九年级 · 度量几何学
如图, $O$ 为正方形 $A B C D$ 对角线 $A C$ 上一点, 以 $O$ 为圆心, $O A$ 长为半径的 $\odot O$ 与 $B C$ 相切于点 $M$.

(1) 求证: $C D$ 与 $\odot O$ 相切;

(2) 若 $\odot O$ 的半径为 1 , 求正方形 $A B C D$ 的边长.

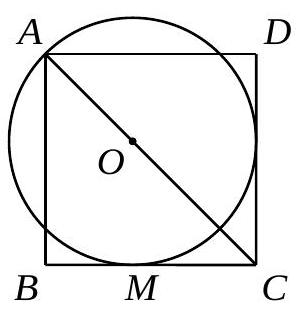
答案: (1) 证明：连接 $O M$, 过点 0 作 $O N \perp C D$, 垂足为 $N$,

$\because \odot 0$ 与 $\mathrm{BC}$ 相切于 $\mathrm{M}$,

$\therefore \mathrm{OM} \perp \mathrm{BC}$

$\because$ 正方形 $\mathrm{ABCD}$ 中, $\mathrm{AC}$ 平分 $\angle \mathrm{BCD}$,

又 $\because 0 \mathrm{~N} \perp \mathrm{CD}, 0 \mathrm{M} \perp \mathrm{BC}$

$\therefore 0 \mathrm{M}=0 \mathrm{~N}$

$\therefore \mathrm{CD}$ 与 $\odot 0$ 相切

（2）由（1）易知 $\triangle M O C^{\prime}$ 为等腰直角三角形, $0 \mathrm{M}$ 为半径,

$\therefore 0 \mathrm{M}=\mathrm{MC}=1$.

$\therefore \quad O C^{2}=O M^{2}+K^{2}=1+1=2$,

$\therefore \quad O C=\sqrt{2}$

$\therefore \quad A C=A O+O C=1+\sqrt{2}$

在 $凡 \mathrm{t} \triangle A B C$ 中, $\mathrm{AB}=\mathrm{BC}$,

有

$$
A C^{2}=A B^{2}+B C^{2}
$$

$\therefore \quad 2 A B^{2}=A C^{2}$

$\therefore \quad A B=\frac{1+\sqrt{2}}{\sqrt{2}}$.

故正方形 $A B C D$ 的边长为 $\frac{\sqrt{2}+2}{2}$.